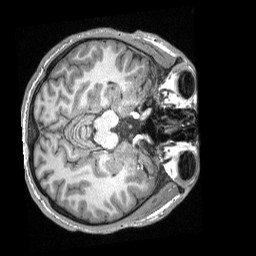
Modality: T1w
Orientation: axial
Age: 20
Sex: male
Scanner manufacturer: siemens
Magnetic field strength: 3 T
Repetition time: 2.3 s
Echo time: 0.00308 s